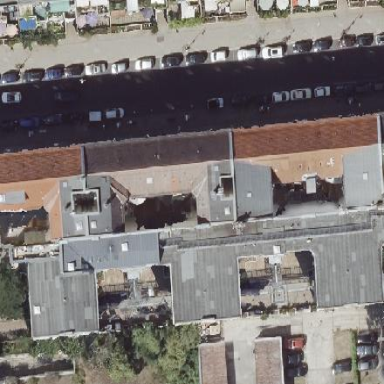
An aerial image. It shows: Commercial building.